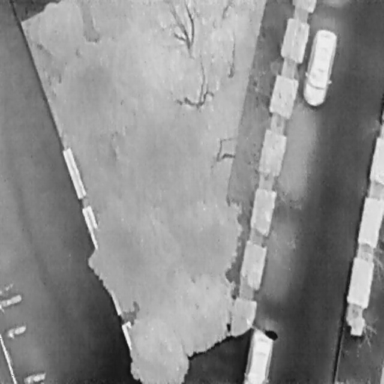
There are three Bicycles in the infrared image.